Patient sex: M
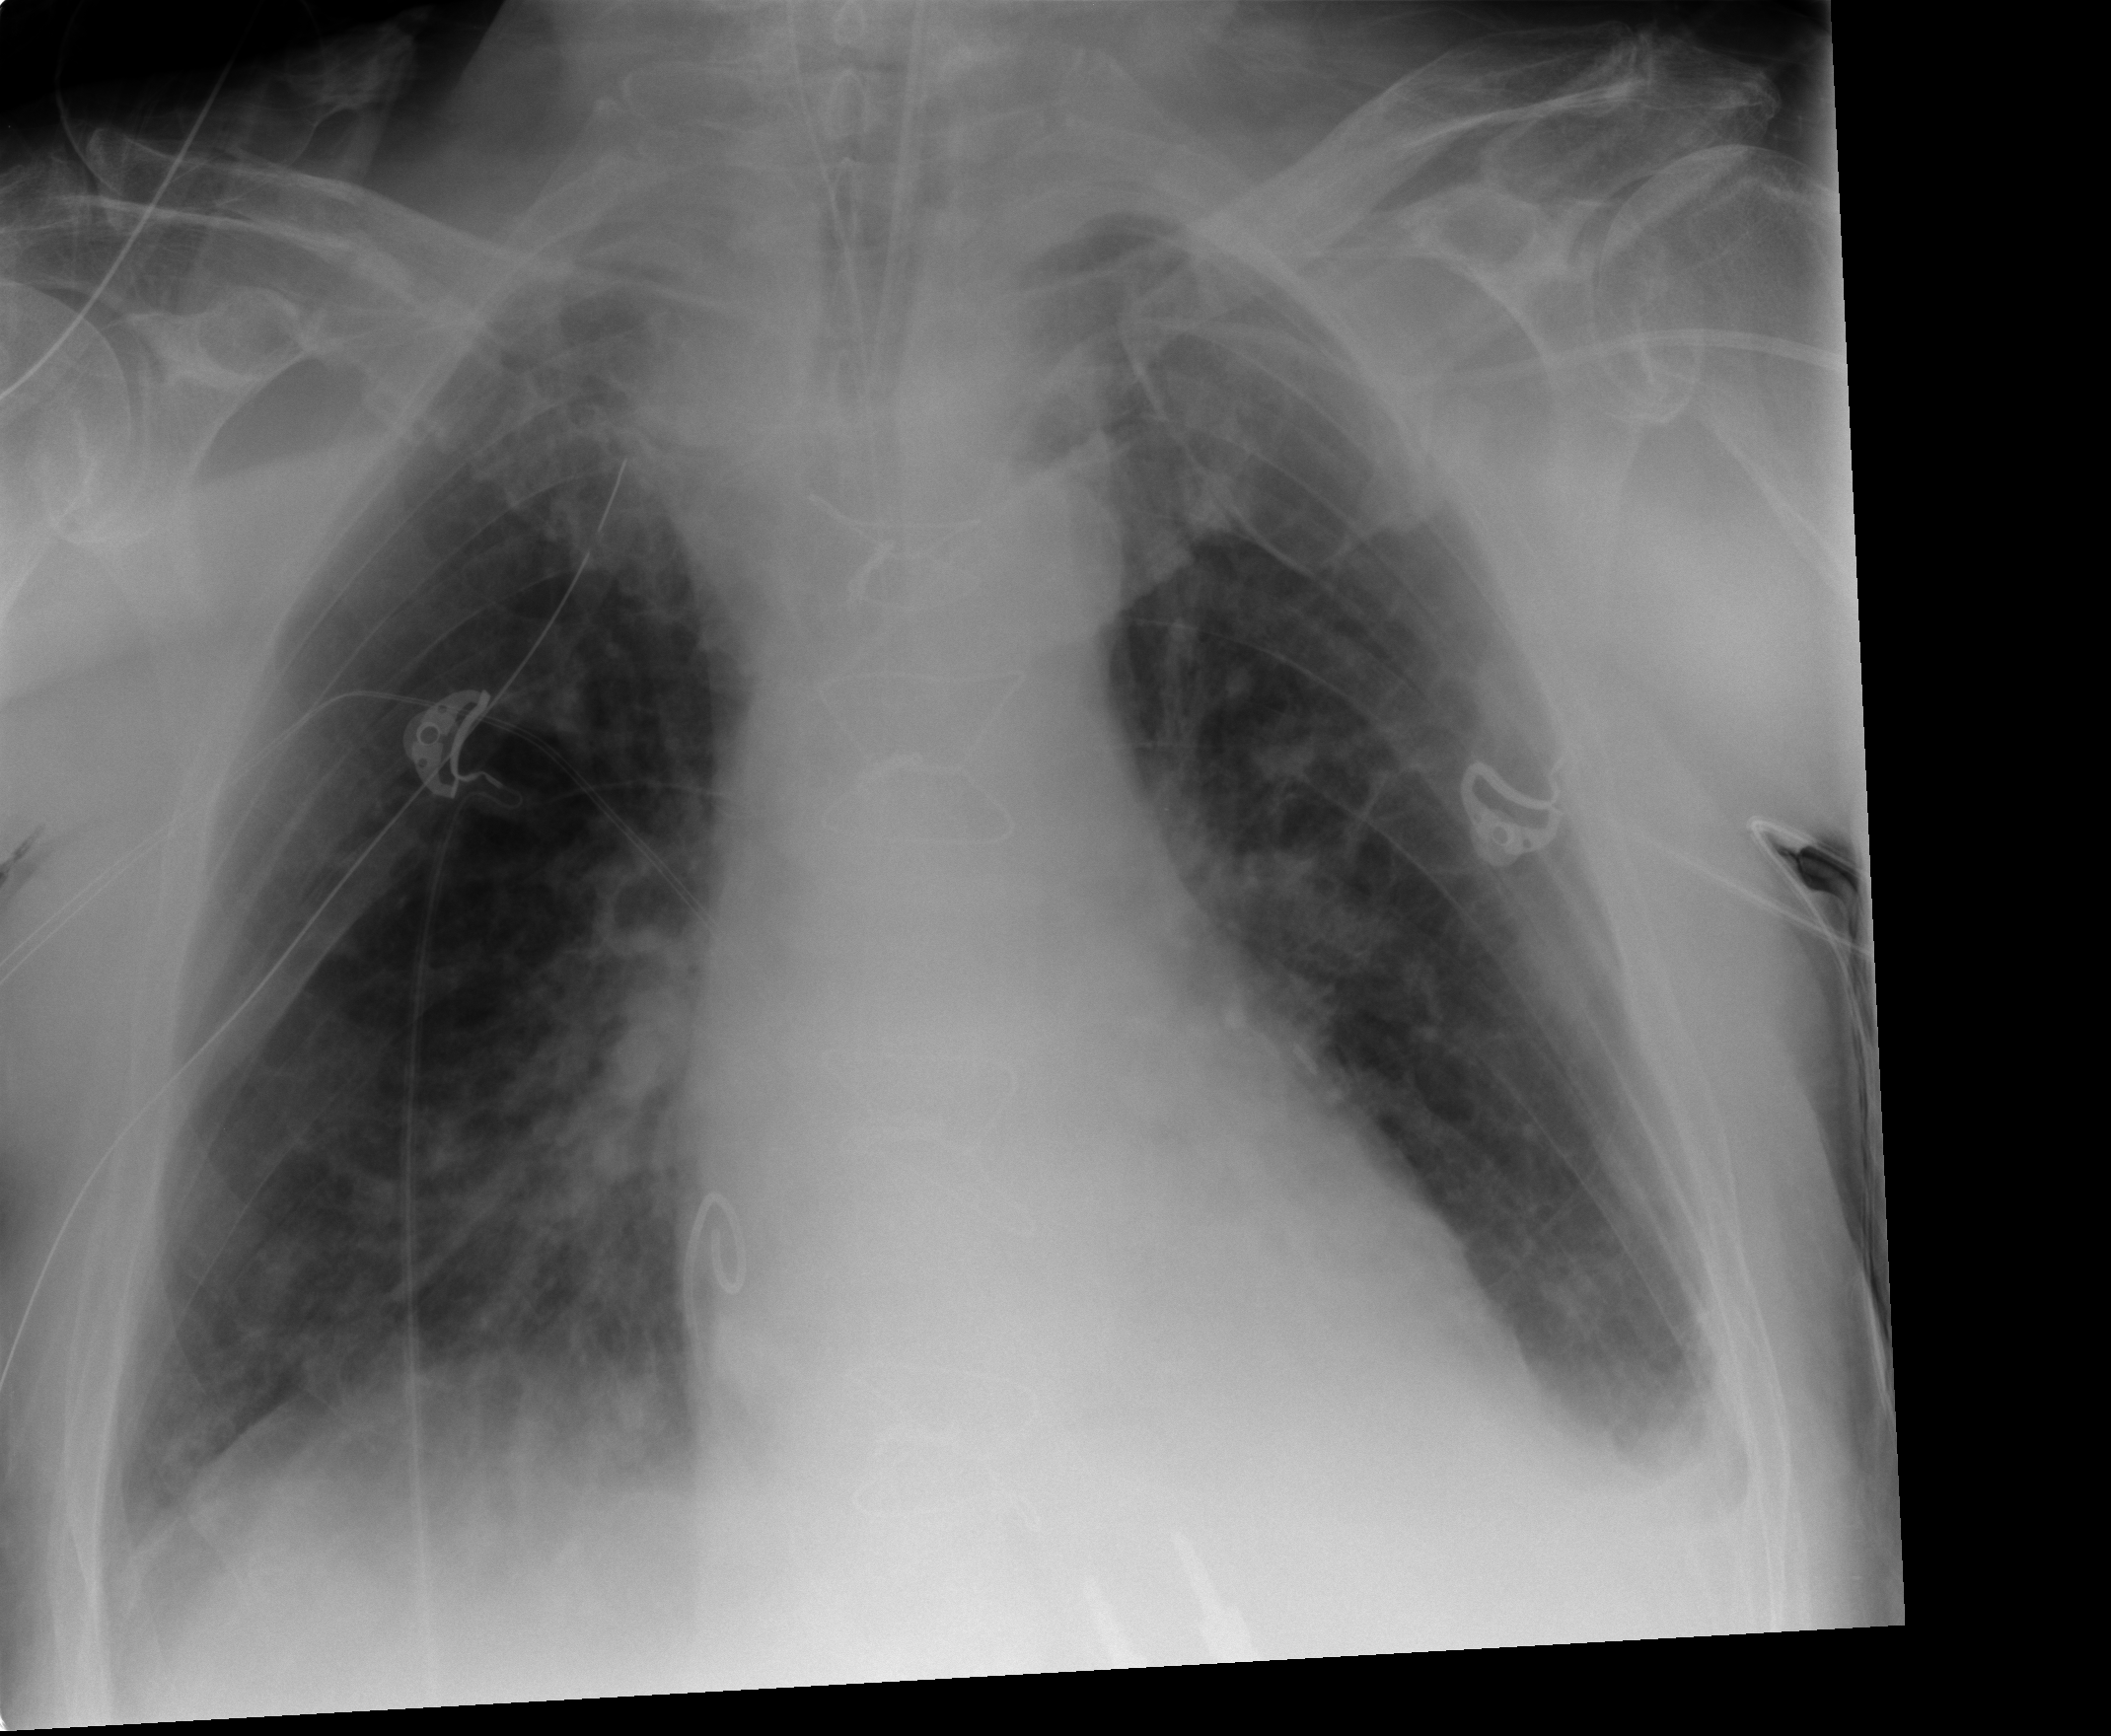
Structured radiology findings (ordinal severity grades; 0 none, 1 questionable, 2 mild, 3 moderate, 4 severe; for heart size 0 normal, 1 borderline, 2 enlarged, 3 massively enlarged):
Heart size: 2
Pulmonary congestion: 1
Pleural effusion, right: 1
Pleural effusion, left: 2
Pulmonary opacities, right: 1
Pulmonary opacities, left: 0
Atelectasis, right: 2
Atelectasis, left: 1